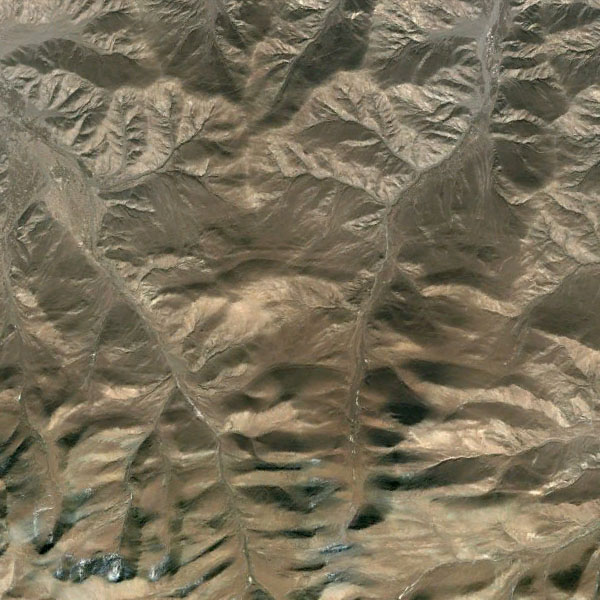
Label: Mountain